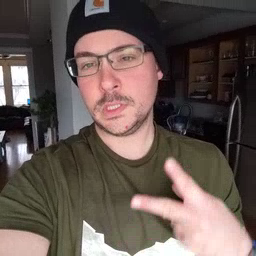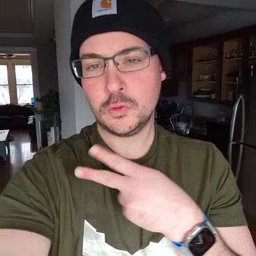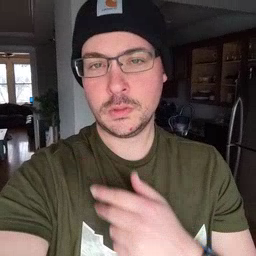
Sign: scissors